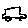
Label: car